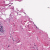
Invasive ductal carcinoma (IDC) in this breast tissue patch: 0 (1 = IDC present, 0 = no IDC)